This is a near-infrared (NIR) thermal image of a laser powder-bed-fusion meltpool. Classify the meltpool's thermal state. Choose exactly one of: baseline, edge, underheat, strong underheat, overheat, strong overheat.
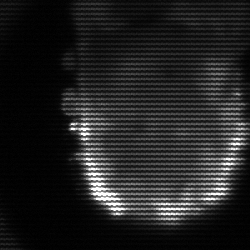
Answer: baseline